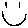
Label: smiley face